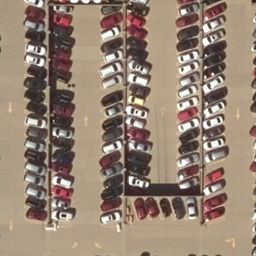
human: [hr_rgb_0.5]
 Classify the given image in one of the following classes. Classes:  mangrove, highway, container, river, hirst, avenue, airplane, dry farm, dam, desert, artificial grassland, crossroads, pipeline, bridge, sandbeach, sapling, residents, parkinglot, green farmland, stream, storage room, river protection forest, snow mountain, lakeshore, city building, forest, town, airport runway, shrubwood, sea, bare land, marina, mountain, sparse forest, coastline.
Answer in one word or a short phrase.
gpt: parkinglot